Field crop: maize
Growth stage: 2
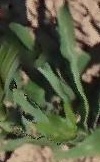
Species: maize